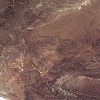
Label: land